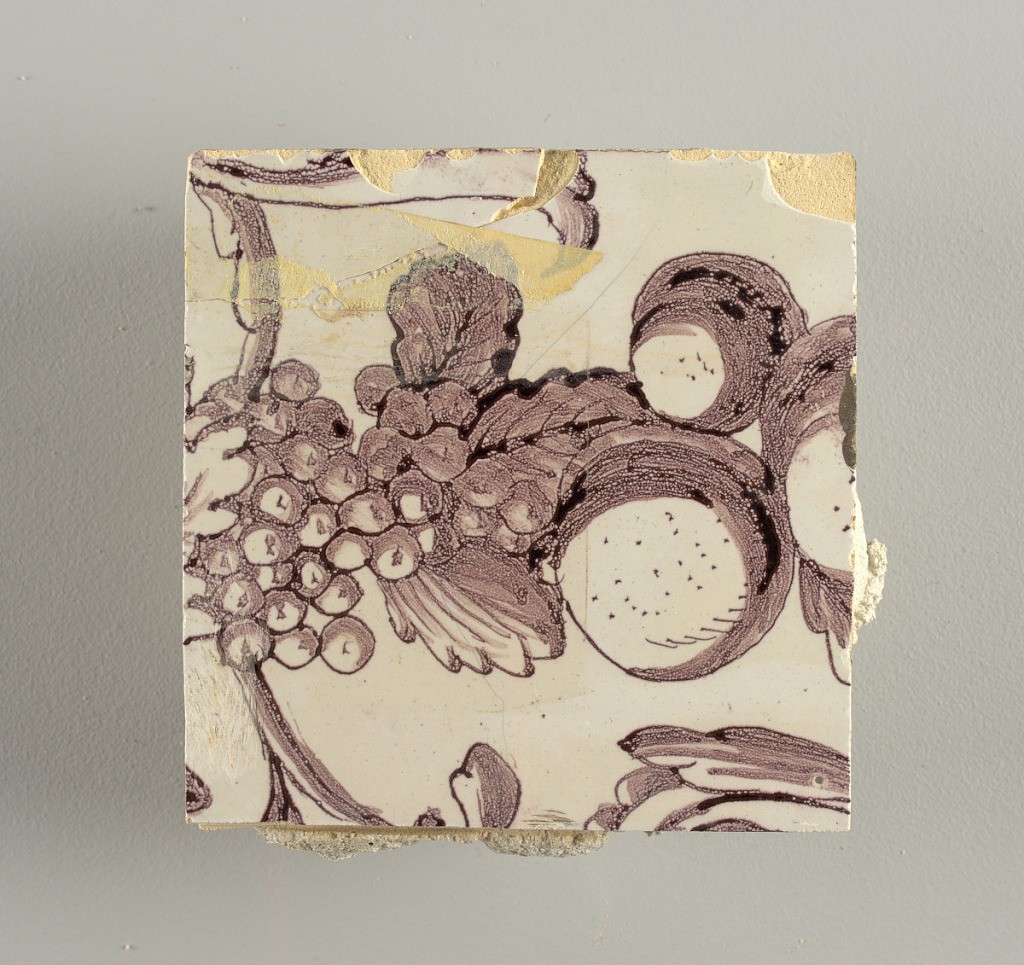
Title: Tile wall facing
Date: ca. 1725
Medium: Tin-glazed earthenware, underglaze
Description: Horizontal rectangle.  Thirty tiles wide and twenty-three tiles high with opening for fireplace eleven tiles wide and ten high.  Foliage arabesques disposed about three vertical axes from which are emphazised by urns at center and right, and at left by the figure of a standing woman carrying an infant on her arm and accompanied by two children.